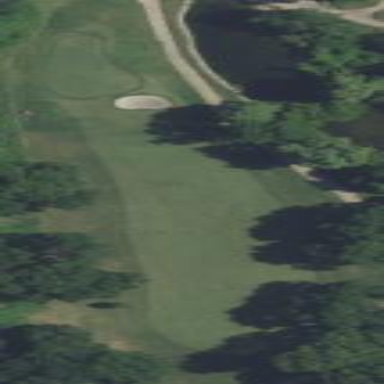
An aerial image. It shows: Rough area in golf course.